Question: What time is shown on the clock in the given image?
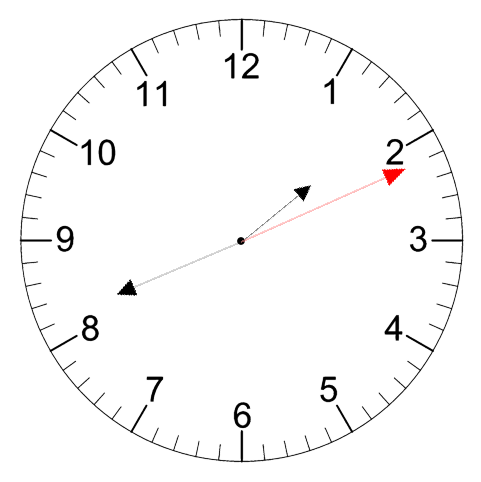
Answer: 01:41:11